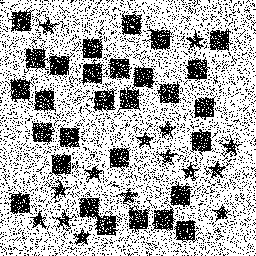
Squares: 29
Triangles: 0
Stars: 15
Total shapes: 44